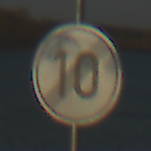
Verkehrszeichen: EndeGeschwindigkeit10
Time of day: SunriseSunset
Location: Outdoor (RoadRail)
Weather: PartlyCloudy
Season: NotSpecified
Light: Natural